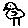
Label: bird